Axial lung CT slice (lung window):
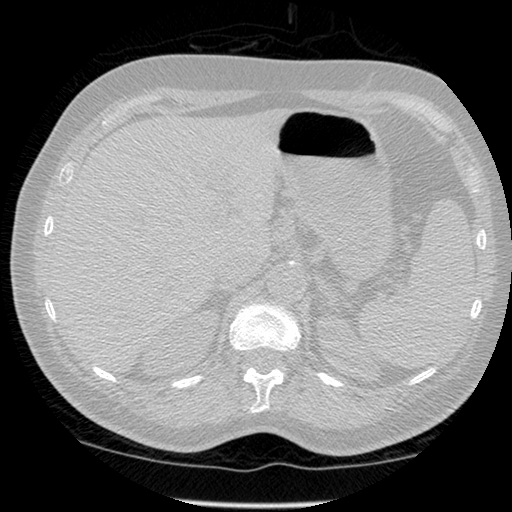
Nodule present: no